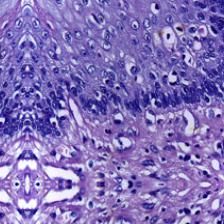
Diagnosis: Normal